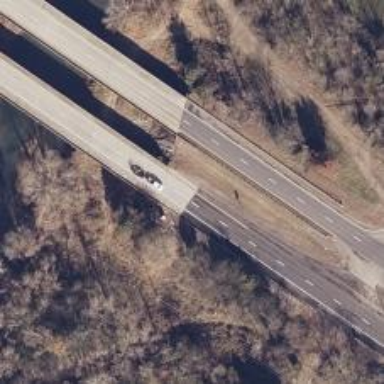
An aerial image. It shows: Trunk highway bridge.